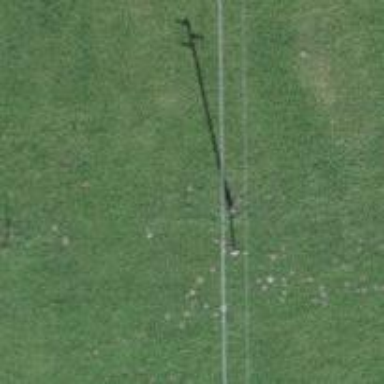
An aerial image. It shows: Power pole.